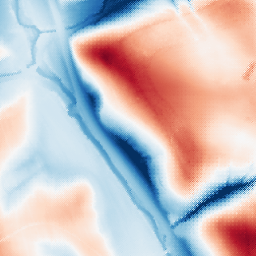
Category: multiscale
Decomposition family: dog_multiscale
Decomposition parameters: sigma_ratio: 2
n_scales: 6
base_sigma: 0.5
Upsampling method: regularized
Upsampling parameters: scale: 4
lambda_reg: 0.1
Upsampling scale: 4